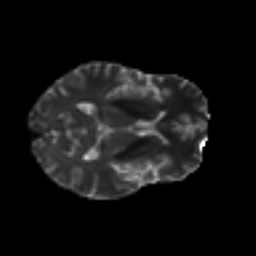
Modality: T2w
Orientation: axial
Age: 46
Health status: ill
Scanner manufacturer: philips
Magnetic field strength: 3 T
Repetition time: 9 s
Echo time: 0.127 s